A bearing vibration time series has been folded into this square grayscale image, one row per segment of consecutive samples. Based on the visible evidence, which condition applies: normal, inner_race, outer_race, ball?
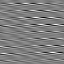
Answer: outer_race